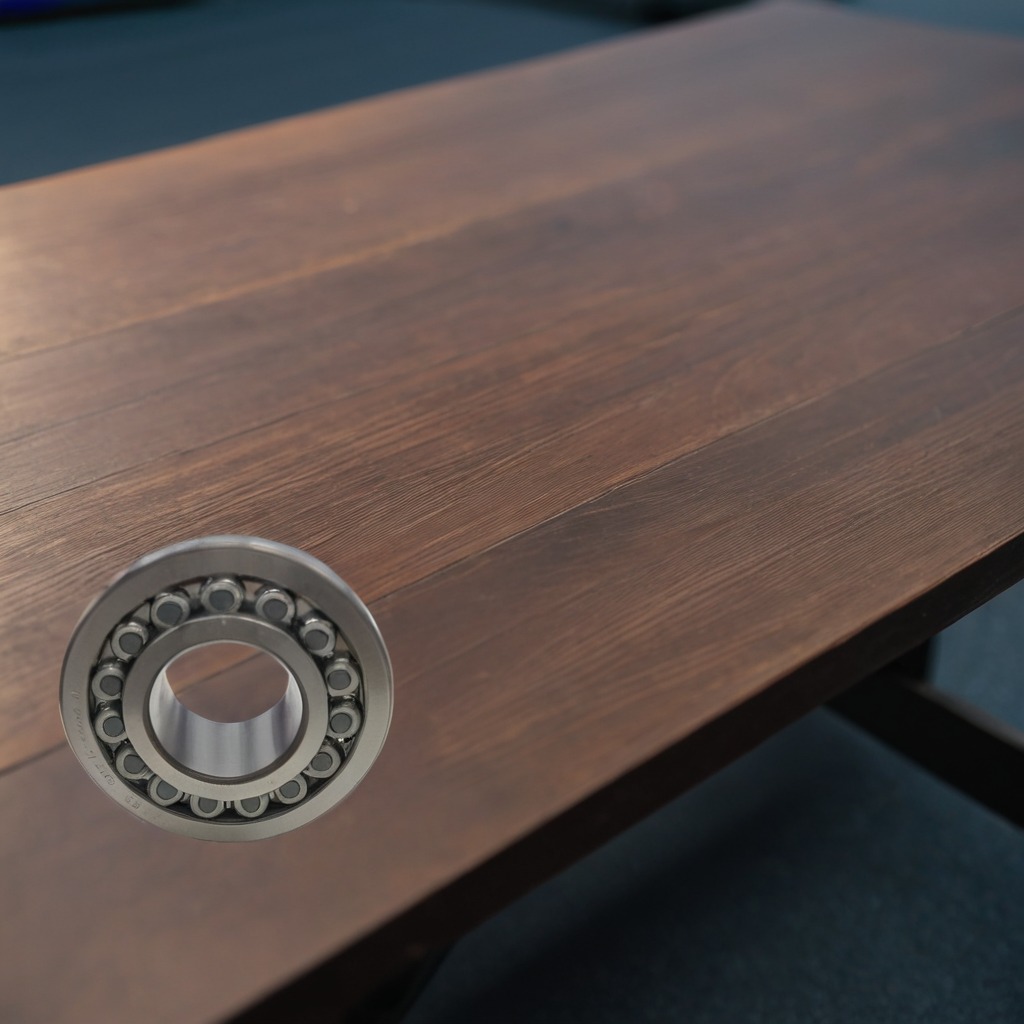
A metal ball bearing is lying on the old table with faint burn marks in a small garage at twilight.